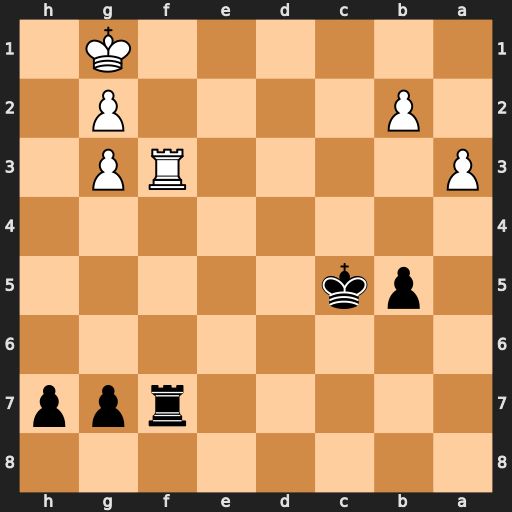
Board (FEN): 8/5rpp/8/1pk5/8/P4RP1/1P4P1/6K1
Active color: b
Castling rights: -
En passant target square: -
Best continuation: Rxf3 gxf3 Kc4